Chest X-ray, AP view. Patient: 19 years old, sex F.
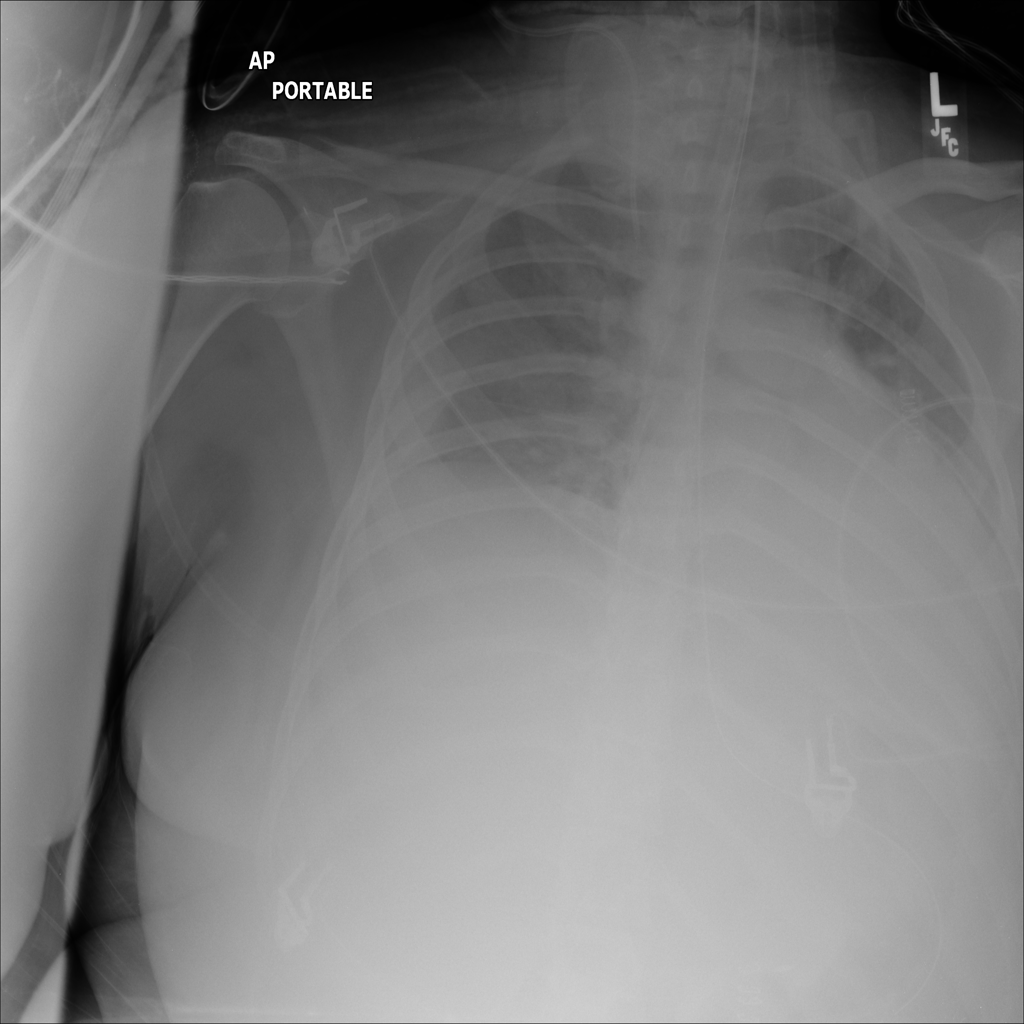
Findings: Consolidation, Effusion